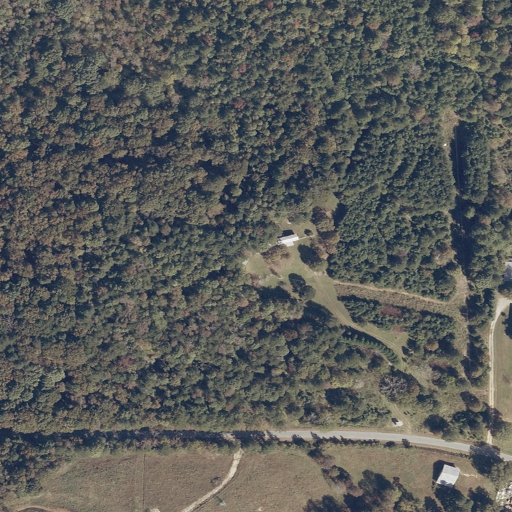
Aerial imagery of ridge(s) in Alabama named Drake Hill containing deciduous forest, mixed forest, pasture, open development, evergreen forest, and low intensity development